Interaction volume radius: 5 \u00c5
Interaction volume height: 15 \u00c5
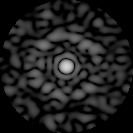
Disorder parameter: 0.8282